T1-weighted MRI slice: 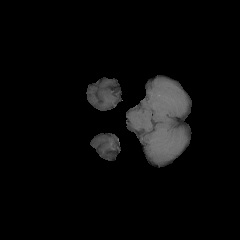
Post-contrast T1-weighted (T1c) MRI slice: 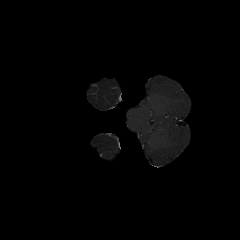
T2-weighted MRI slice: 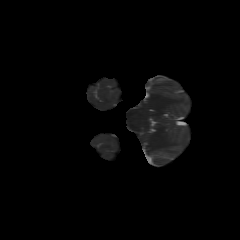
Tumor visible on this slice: no